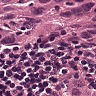
Metastatic tissue present: yes